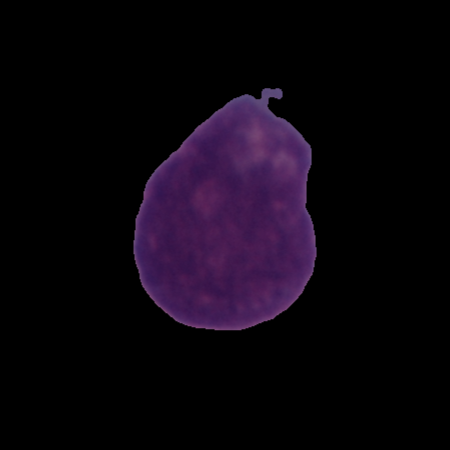
Label: cancer